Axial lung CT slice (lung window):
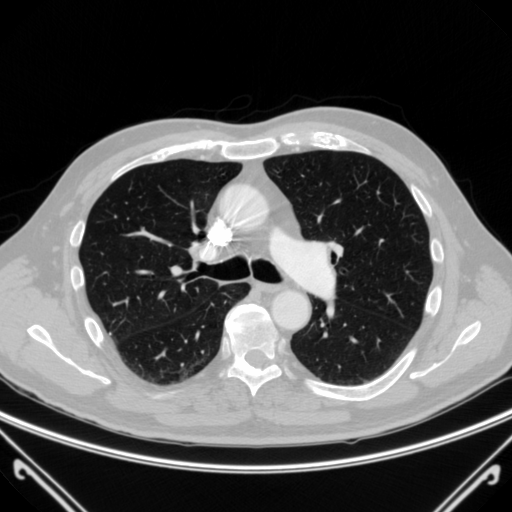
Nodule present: no